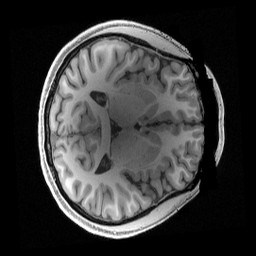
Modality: T1w
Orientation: axial
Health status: healthy
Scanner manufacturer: siemens
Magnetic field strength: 3 T
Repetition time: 2.4 s
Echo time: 0.00222 s